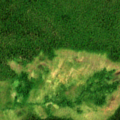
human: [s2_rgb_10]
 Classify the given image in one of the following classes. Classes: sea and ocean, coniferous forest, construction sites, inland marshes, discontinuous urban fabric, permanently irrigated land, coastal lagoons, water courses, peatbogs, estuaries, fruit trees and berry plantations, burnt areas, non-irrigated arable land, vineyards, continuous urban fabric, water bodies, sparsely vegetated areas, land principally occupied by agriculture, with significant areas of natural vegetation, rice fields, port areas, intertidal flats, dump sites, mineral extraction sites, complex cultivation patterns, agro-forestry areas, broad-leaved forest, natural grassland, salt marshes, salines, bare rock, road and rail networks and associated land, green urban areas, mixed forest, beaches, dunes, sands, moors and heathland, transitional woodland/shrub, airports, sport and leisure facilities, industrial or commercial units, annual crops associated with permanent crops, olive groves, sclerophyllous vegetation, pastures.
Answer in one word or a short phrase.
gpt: coniferous forest, peatbogs